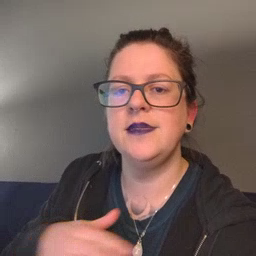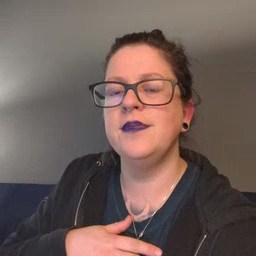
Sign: clean